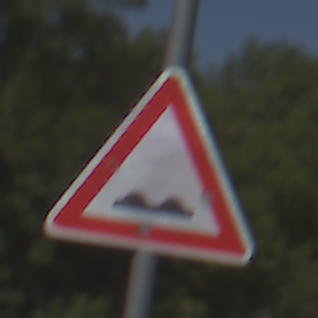
Verkehrszeichen: UnebeneFahrbahn
Umgebung: Outdoor, Nature
Tageszeit: Midday
Wetter: Clear
Licht: Natural
Jahreszeit: NotSpecified
Kontrast: HighContrast